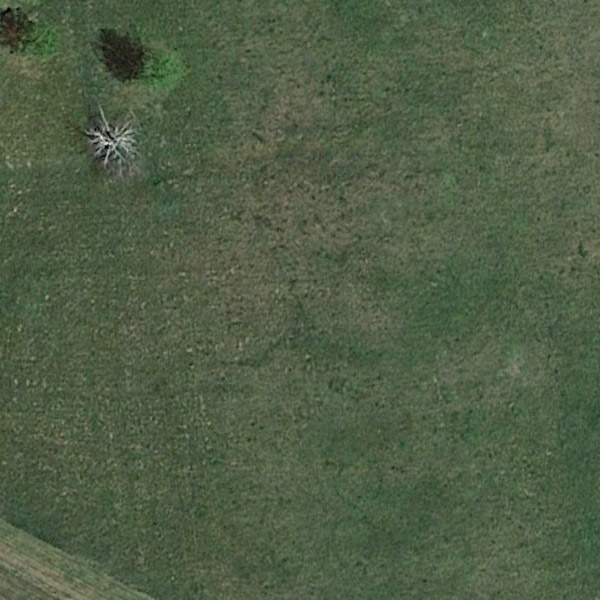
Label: Meadow